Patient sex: F
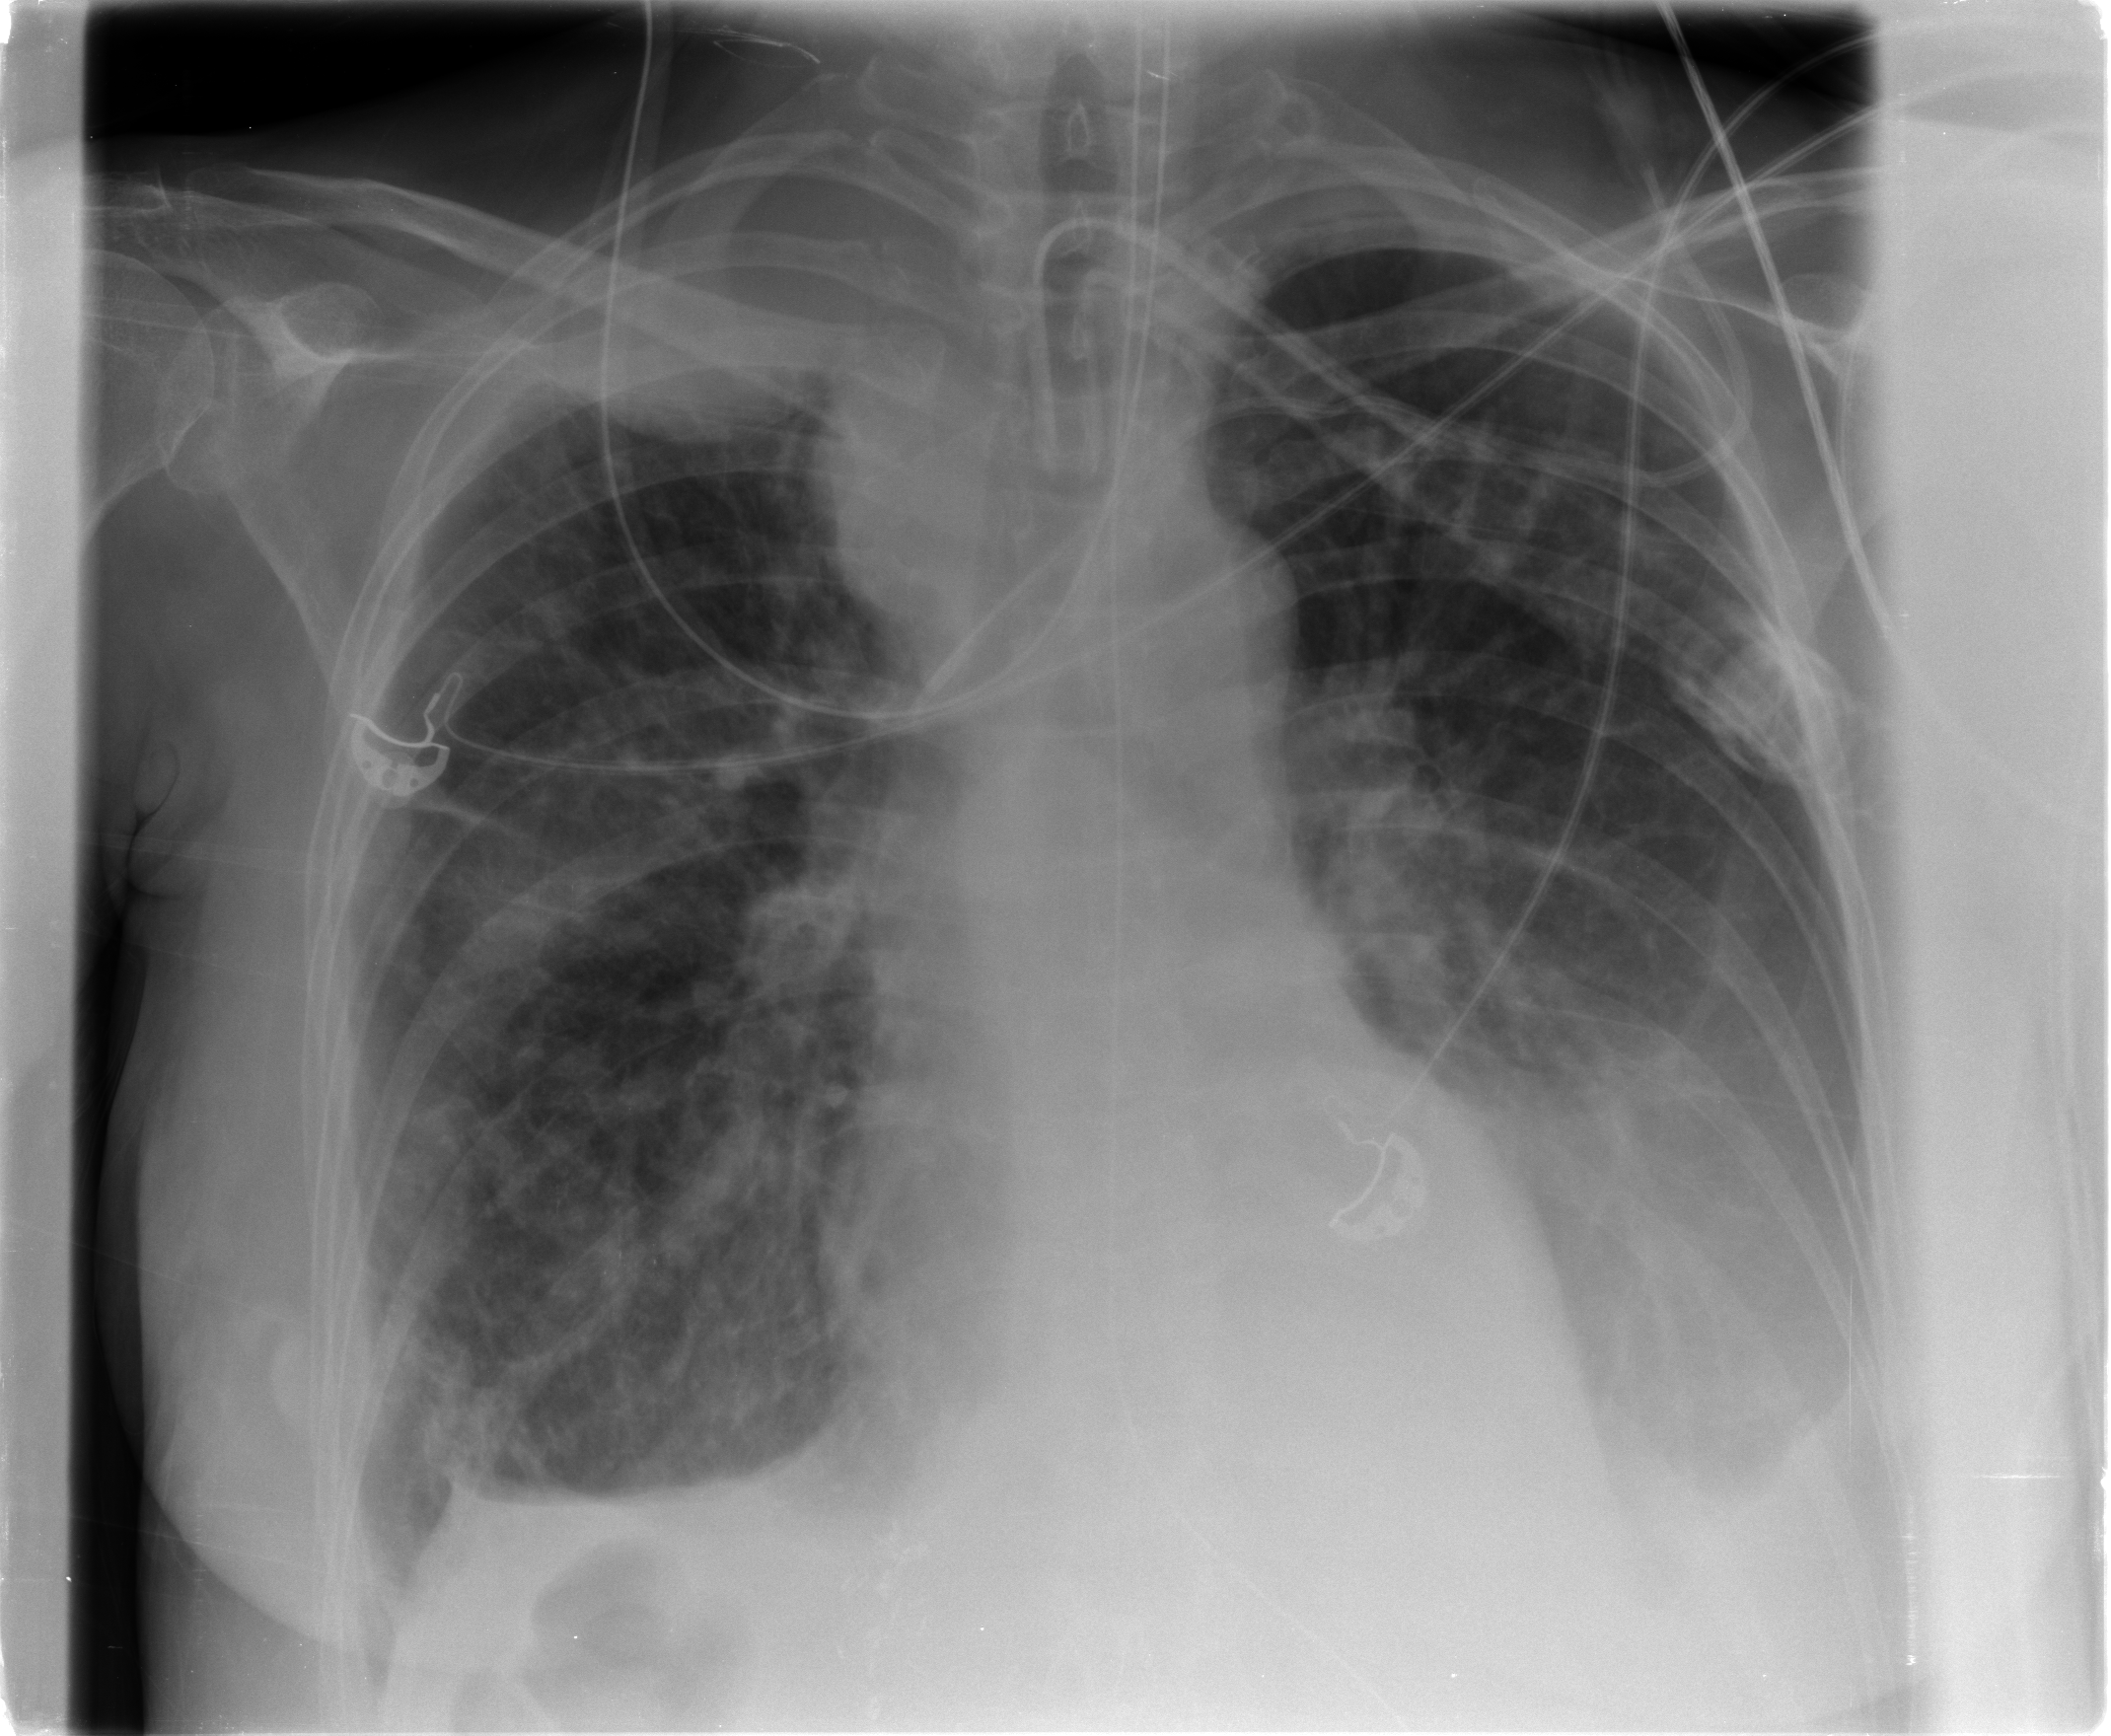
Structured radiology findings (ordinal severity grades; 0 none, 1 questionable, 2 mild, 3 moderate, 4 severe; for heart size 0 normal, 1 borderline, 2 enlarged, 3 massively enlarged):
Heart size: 2
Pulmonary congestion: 2
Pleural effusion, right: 2
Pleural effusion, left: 2
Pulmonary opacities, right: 2
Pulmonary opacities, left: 0
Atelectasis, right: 2
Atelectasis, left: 2